高一 · 立体几何学
9. 四棱雉 $P-A B C D$ 的三视图如图所示, 则该四棱雉的外接球的表面积为

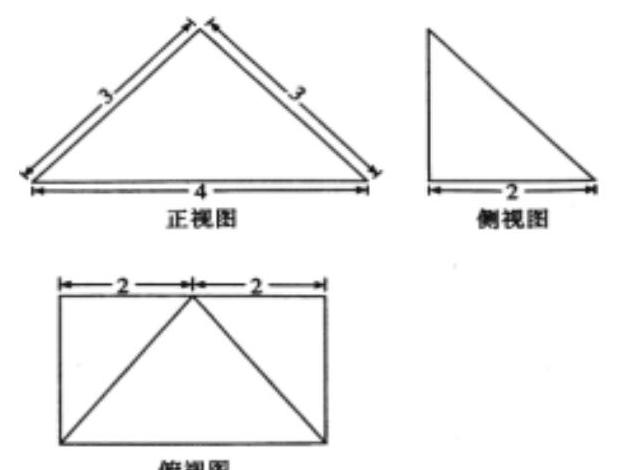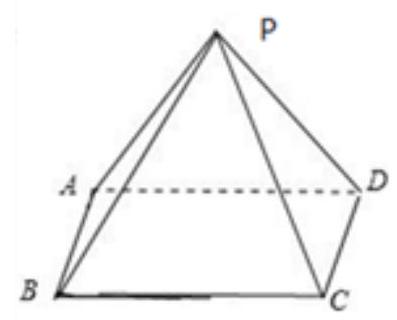
$\frac{81 \pi}{5}$
B. $\frac{81 \pi}{20}$
C. $\frac{101 \pi}{5}$
D. $\frac{101 \pi}{20}$
答案: C
解析:

由题意可知,四棱雉 P-ABCD 顶点 $\mathrm{P}$ 的射影落在 $\mathrm{AD}$ 中点, 长度为 $\sqrt{5}$, 底面边长为 4,2 , 且平面 PAD 垂直平面 $\mathrm{ABCD}$, 因此球心 $\mathrm{O}$ 应在矩形 $\mathrm{ABCD}$ 对角线交点处的正上方, 且设高为 $\mathrm{h}$, 则有 $|O P|^{2}=|O C|^{2}$,即 $1^{2}+(\sqrt{5}-h)^{2}=h^{2}+(\sqrt{5})^{2}$, 解得 $h=\frac{\sqrt{5}}{10}, \therefore R=|O C|=\frac{101}{20}$, 四棱雉的外接球的表面积为 $4 \pi R^{2}=\frac{101}{5} \pi$, 故选 C.